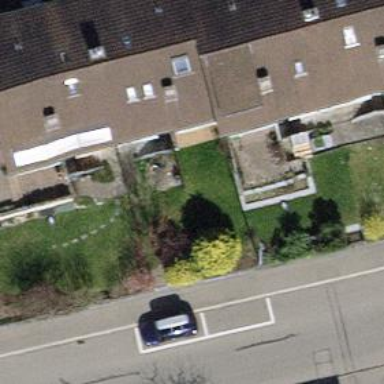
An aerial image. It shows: Building with tile roof.